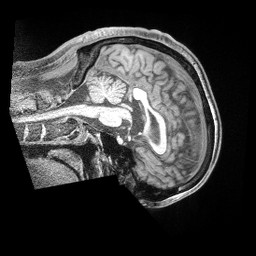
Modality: T1w
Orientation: sagittal
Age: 35
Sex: male
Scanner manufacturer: siemens
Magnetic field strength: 3 T
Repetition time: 2 s
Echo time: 0.00211 s